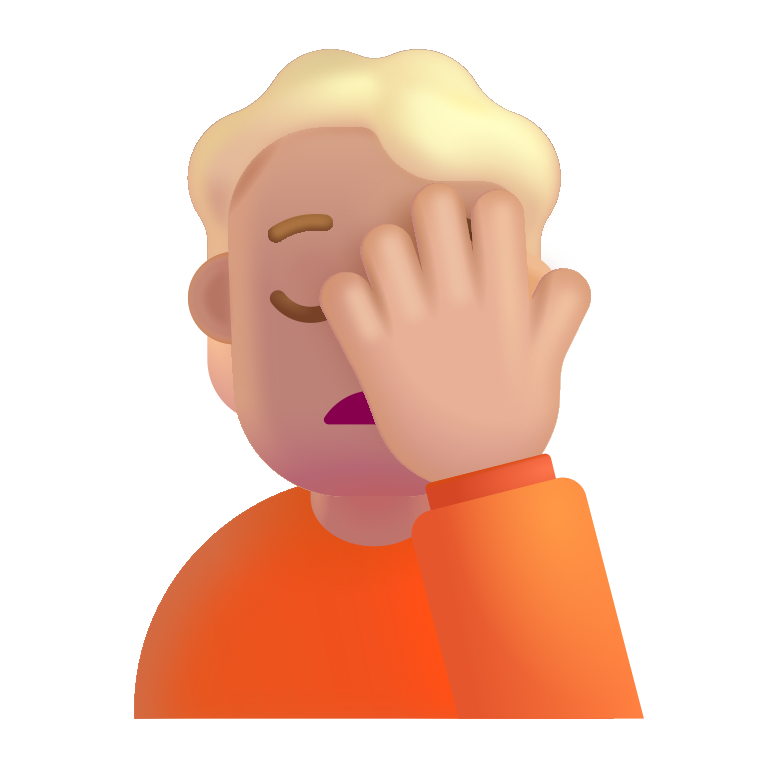
person facepalming color  light